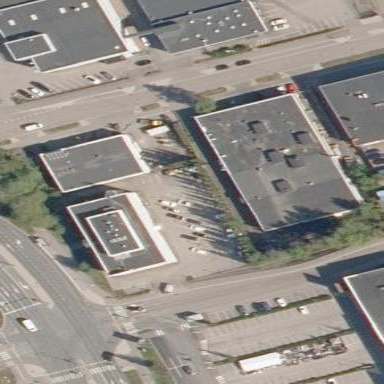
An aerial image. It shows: Industrial building.